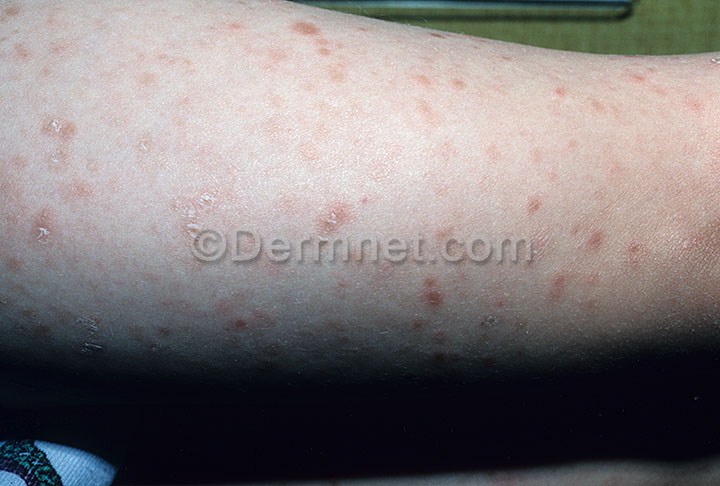
Disease: Psoriasis pictures Lichen Planus and related diseases